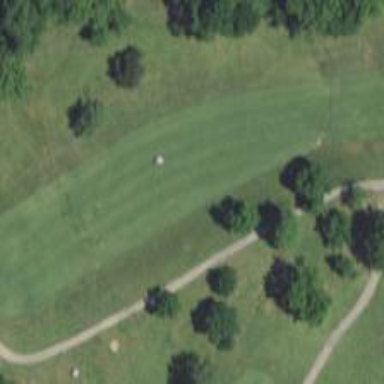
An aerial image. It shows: Golf hole.